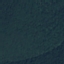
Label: Forest